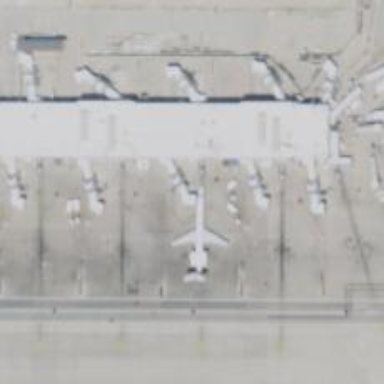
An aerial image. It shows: Airport gate.